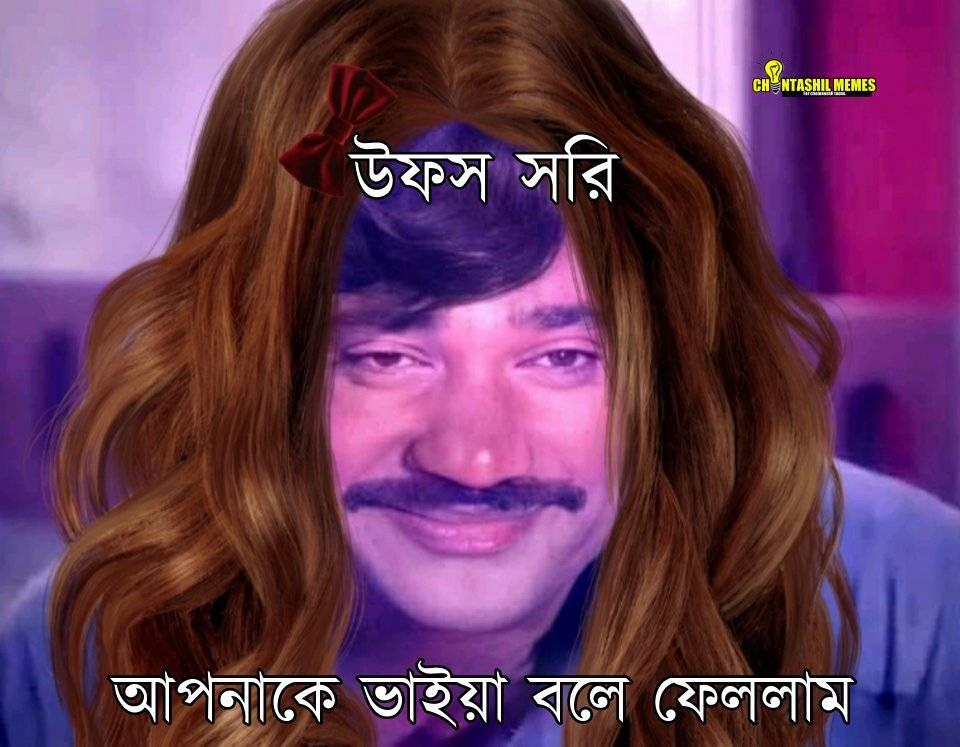
Caption: উফস সরি    আপনাকে ভাইয়া বলে ফেললাম
Label: non-hate